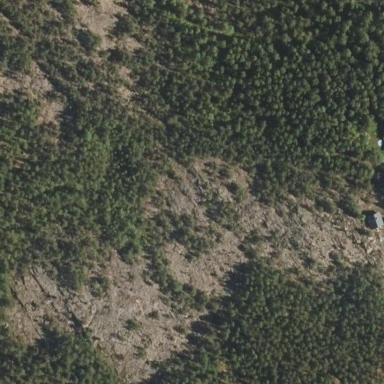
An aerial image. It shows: Landscape dominated by bare rock.